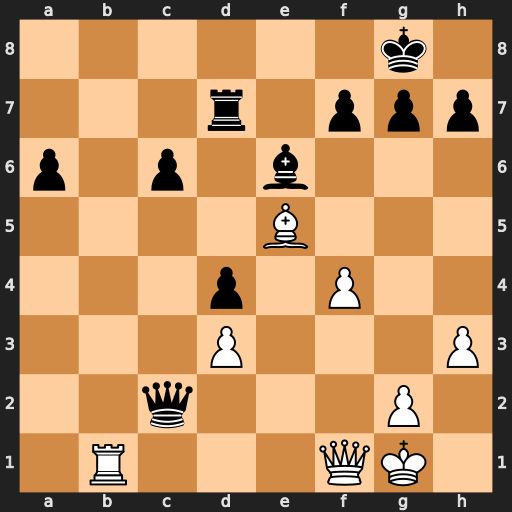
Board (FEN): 6k1/3r1ppp/p1p1b3/4B3/3p1P2/3P3P/2q3P1/1R3QK1
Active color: w
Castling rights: -
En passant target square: -
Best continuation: Rb8+ Rd8 Rxd8#